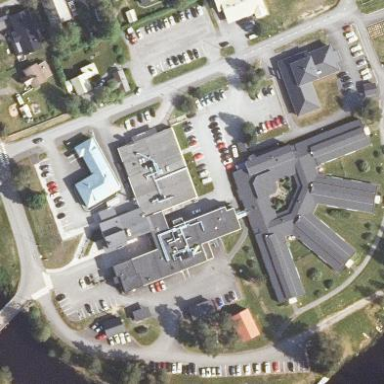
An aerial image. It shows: Healthcare facility identified as hospital.